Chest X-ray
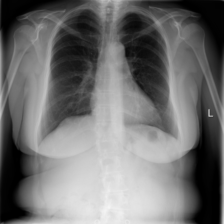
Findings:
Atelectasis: negative
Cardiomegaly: negative
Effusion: negative
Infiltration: negative
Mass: negative
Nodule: negative
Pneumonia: negative
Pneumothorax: negative
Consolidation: negative
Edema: negative
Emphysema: negative
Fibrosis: negative
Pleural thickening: negative
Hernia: negative